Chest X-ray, AP view. Patient: 25 years old, sex M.
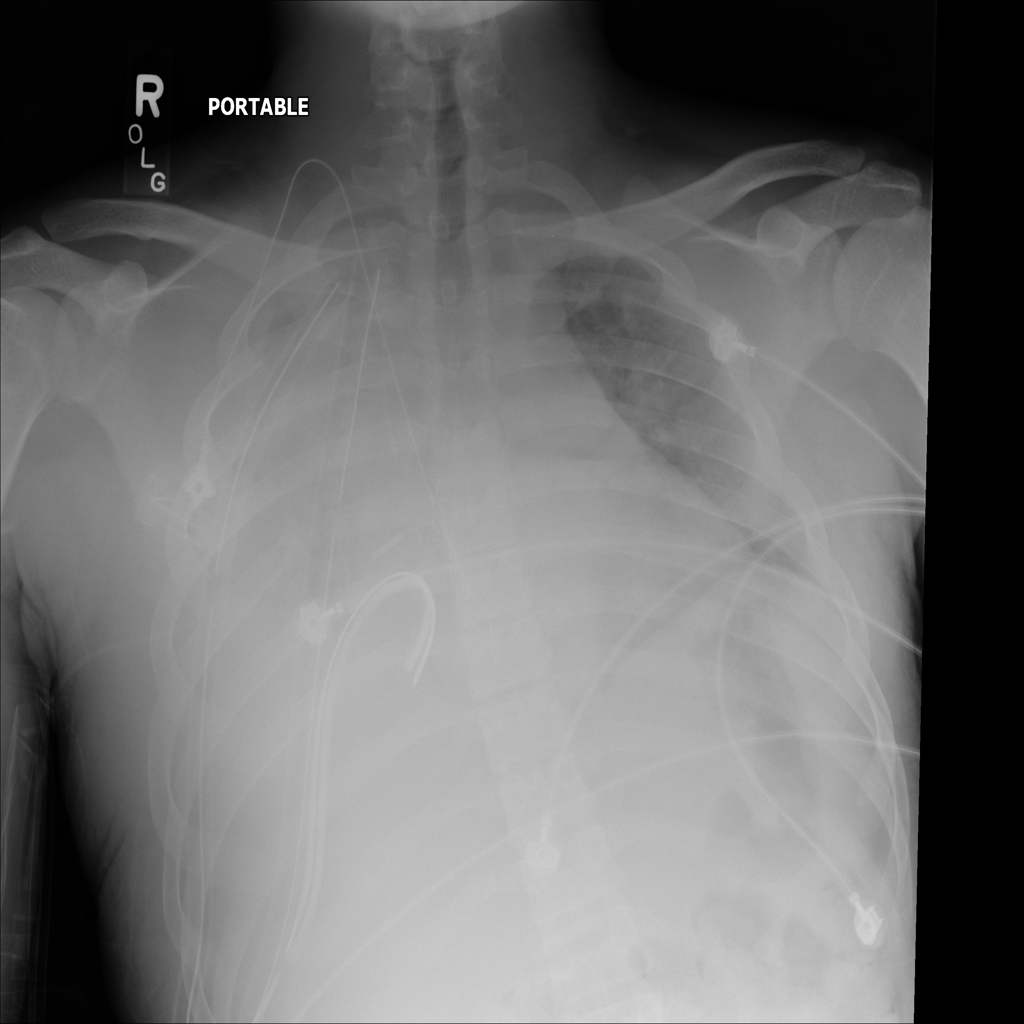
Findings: No Finding